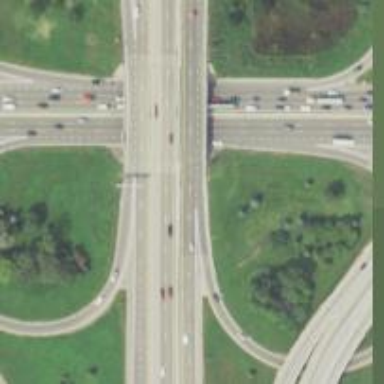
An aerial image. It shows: Motorway junction.